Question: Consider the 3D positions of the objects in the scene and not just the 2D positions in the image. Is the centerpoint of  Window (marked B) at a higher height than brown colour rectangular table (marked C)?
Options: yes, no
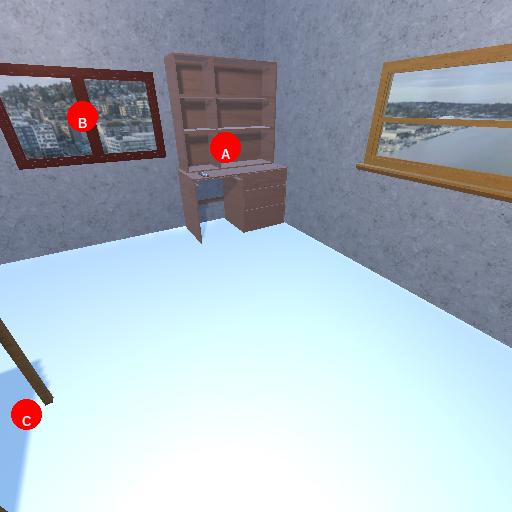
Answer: yes